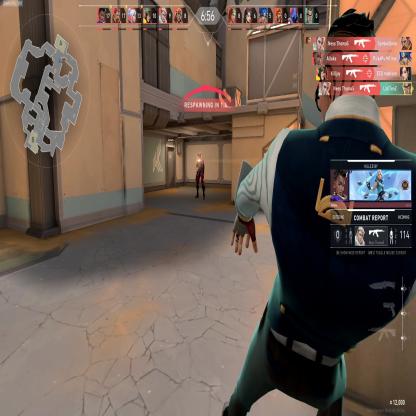
Label: enemy